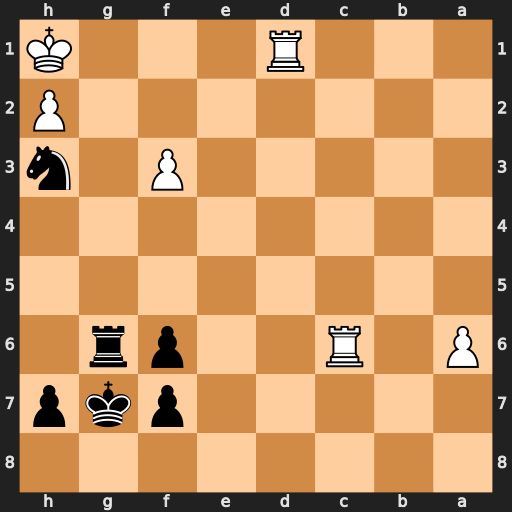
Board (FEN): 8/5pkp/P1R2pr1/8/8/5P1n/7P/3R3K
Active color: b
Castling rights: -
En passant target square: -
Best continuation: Nf2#